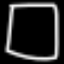
Label: square